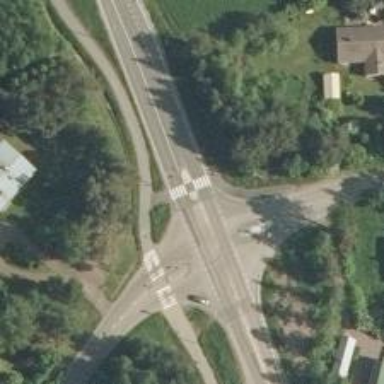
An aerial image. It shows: Asphalt cycleway.